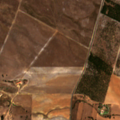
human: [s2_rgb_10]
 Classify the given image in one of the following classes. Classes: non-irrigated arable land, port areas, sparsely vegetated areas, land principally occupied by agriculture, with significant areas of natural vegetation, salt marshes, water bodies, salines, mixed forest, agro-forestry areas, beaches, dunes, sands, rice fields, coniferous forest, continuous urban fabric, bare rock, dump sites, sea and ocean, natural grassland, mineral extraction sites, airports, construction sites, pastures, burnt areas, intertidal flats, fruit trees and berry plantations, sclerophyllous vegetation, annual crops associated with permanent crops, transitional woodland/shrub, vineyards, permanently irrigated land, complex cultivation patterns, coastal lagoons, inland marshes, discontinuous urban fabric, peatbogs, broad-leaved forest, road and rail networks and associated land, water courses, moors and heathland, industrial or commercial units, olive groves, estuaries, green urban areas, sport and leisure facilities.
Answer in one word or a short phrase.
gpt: non-irrigated arable land, transitional woodland/shrub